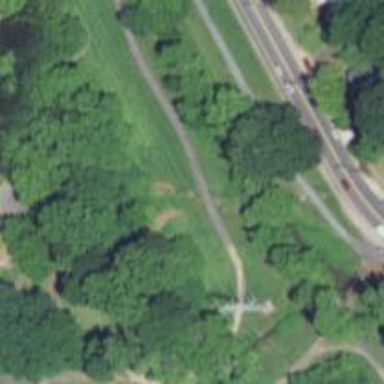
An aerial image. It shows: Asphalt path with excellent trail visibility.